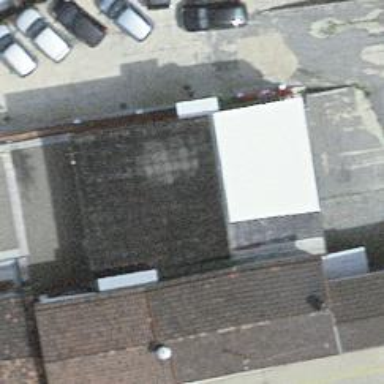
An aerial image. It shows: Cafe.